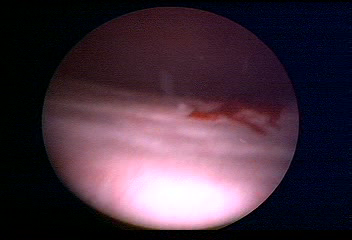
Modality: WLC
Class: Normal mucosa
Bladder cancer association: No